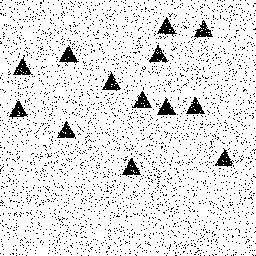
Squares: 0
Triangles: 13
Stars: 0
Total shapes: 13